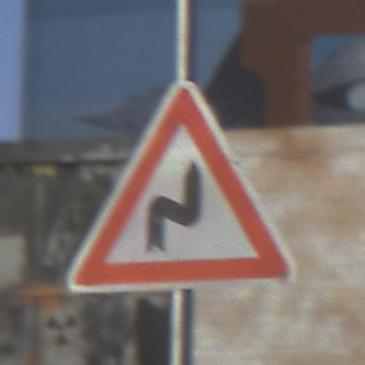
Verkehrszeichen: DoppelkurveRechts
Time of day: MorningAfternoon
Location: Outdoor (Urban)
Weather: PartlyCloudy
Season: NotSpecified
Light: Natural